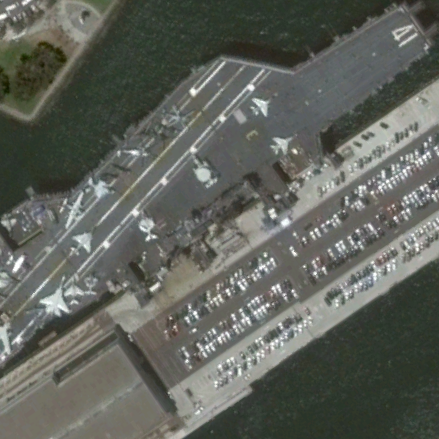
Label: aircraft_carrier